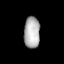
Tissue: lung
Cell type: Endothelial cells
Senescence score: 0.12
Nuclear area (px): 490
Mean DAPI intensity: 176.206